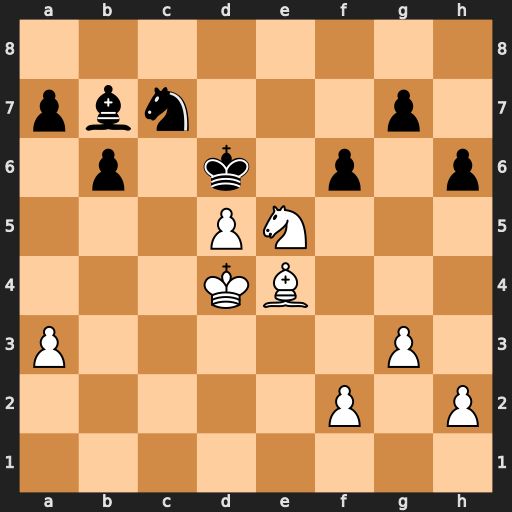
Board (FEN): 8/pbn3p1/1p1k1p1p/3PN3/3KB3/P5P1/5P1P/8
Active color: w
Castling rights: -
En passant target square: -
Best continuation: Nf7+ Ke7 d6+ Kxf7 dxc7